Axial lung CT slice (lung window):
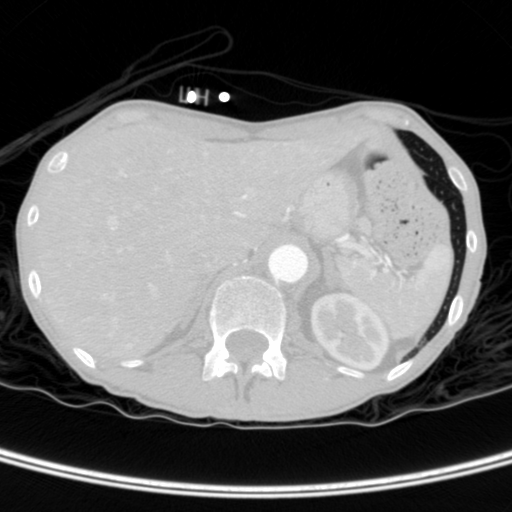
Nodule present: no